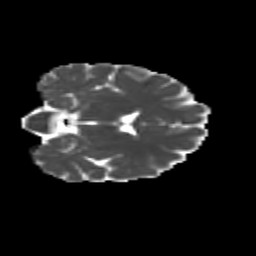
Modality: MD
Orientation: coronal
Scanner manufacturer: siemens
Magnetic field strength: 3 T
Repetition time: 9.2 s
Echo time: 0.084 s